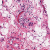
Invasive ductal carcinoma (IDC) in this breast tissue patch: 0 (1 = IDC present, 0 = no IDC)